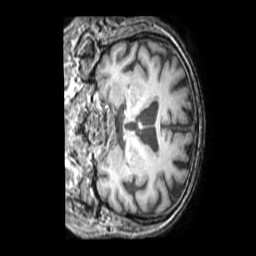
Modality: T1w
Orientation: coronal
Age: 81
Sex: male
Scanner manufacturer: philips
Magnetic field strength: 3 T
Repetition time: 0.009867 s
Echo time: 0.004594 s